Field crop: maize
Growth stage: 2
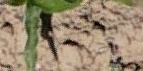
Species: maize